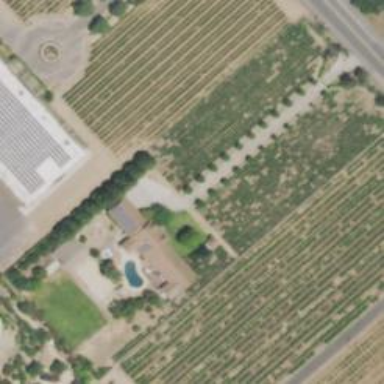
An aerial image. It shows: Vineyard growing wine grapes.